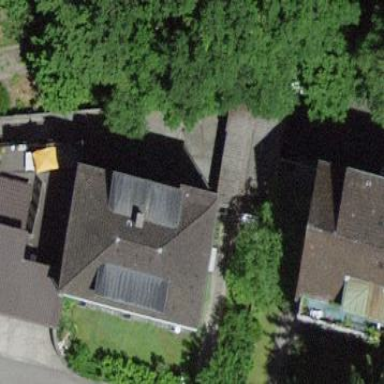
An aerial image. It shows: Building with tiled hipped roof.